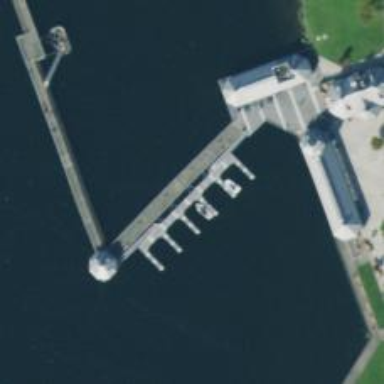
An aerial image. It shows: Man-made pier.